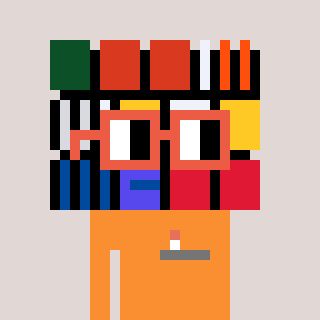
a pixel art character with square orange glasses, a abstract-shaped head and a orange-colored body on a warm background